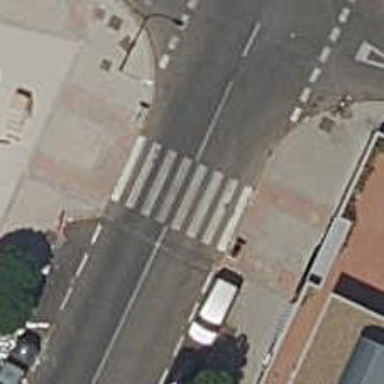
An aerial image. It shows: Pedestrian crossing with zebra markings on the footway.